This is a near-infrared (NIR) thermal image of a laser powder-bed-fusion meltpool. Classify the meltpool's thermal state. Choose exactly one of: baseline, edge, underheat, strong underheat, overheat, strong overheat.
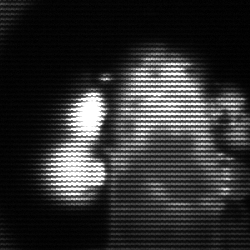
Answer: strong underheat